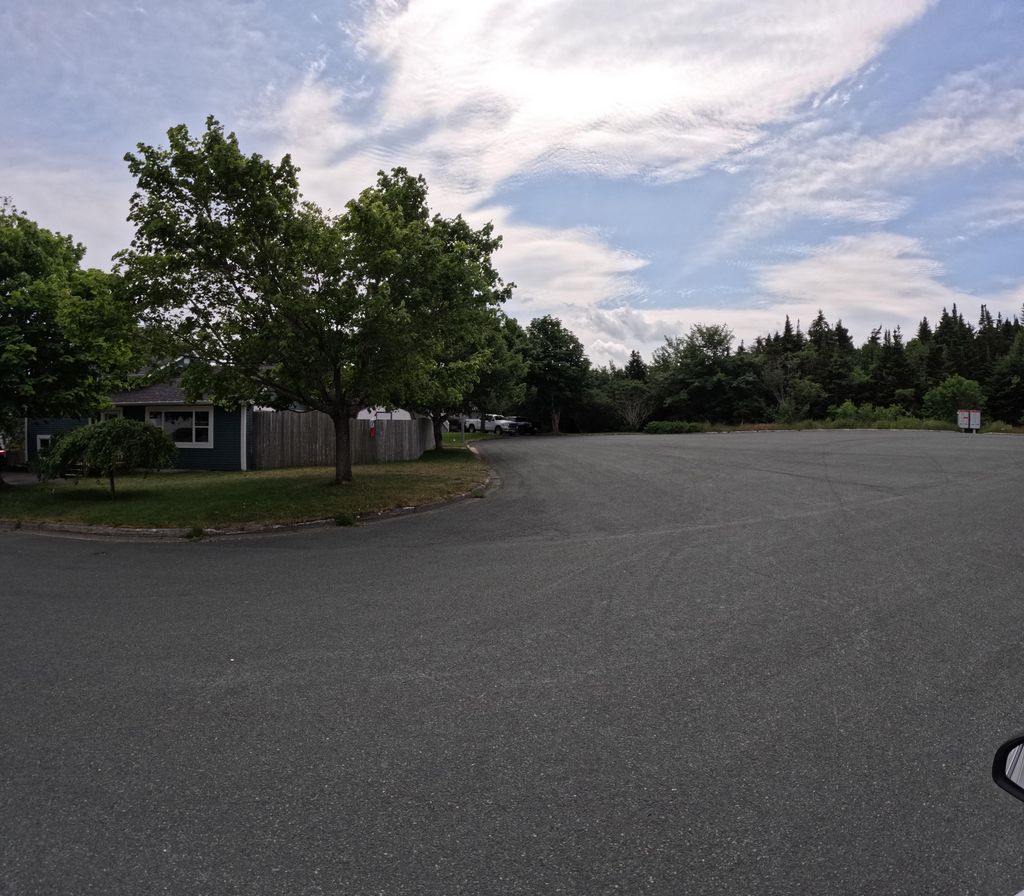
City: st_johns